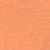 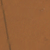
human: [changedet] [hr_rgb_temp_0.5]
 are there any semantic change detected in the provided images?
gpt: A street was built in the desert.